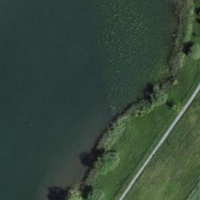
EUNIS habitat code: 14
Species observed at this site:
Aythya fuligula
Lysimachia vulgaris
Cardamine pratensis
Anas platyrhynchos
Aythya ferina